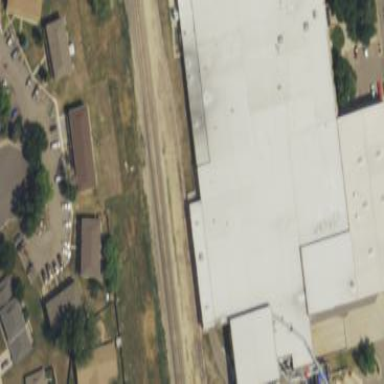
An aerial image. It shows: Warehouse building.